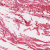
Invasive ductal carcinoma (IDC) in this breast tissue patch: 0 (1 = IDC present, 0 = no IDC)